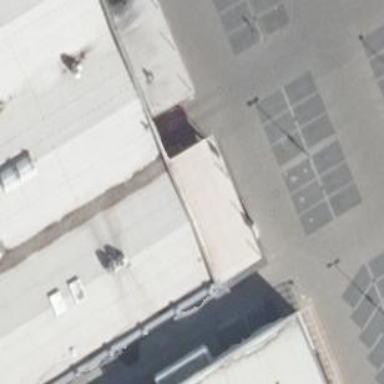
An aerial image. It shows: Bicycle repair station.